高二 · 代数
(2012$\cdot$广东) 设 $\mathrm{a}<1$, 集合 $\mathrm{A}=\{\mathrm{x} \in \mathrm{R} \mid \mathrm{x}>0\}, \mathrm{B}=\left\{\mathrm{x} \in \mathrm{R} \mid 2 \mathrm{x}^{2}-3(1+\mathrm{a}) \mathrm{x}+6 \mathrm{a}>0\right\}, \mathrm{D}=\mathrm{A} \cap \mathrm{B}$.

（1）求集合 D（用区间表示）;

(2) 求函数 $\mathrm{f}(\mathrm{x})=2 \mathrm{x}^{3}-3(1+\mathrm{a}) \mathrm{x}^{2}+6 \mathrm{ax}$ 在 $\mathrm{D}$ 内的极值点.
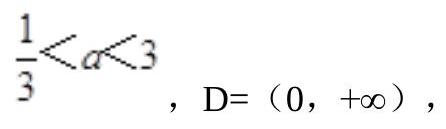
答案: (1) 解: 记 $h(x)=2 x^{2}-3(1+a) x+6 a(a<1)$$	riangle=9(1+a)^{2}-48 a=(3 a-1)(3 a-9)$,当 $	riangle<0$, 即当 $0<a \leq \frac{1}{3}, \quad D=\left(0, \frac{3+3 a-\sqrt{9 a^{2}-30 a+9}}{4}ight) \cup\left(\frac{3+3 a+\sqrt{9 a^{2}-30 a+9}}{4},+\inftyight)$当 $a \leq 0$,$$D=\left(\frac{3+3 a+\sqrt{9 a^{2}-30 a+9}}{4},+\inftyight)$$(2) 解: 由 $f^{\prime}(x)=6 x^{2}-6(1+a) x+6 a=0$ 得 $x=1$, $a$(1)当 $\frac{1}{3}<\alpha<1, \mathrm{f}(\mathrm{x})$ 在 D内有一个极大值点 $\mathrm{a}$, 有一个极小值点;(2)当 $0<a \leq \frac{1}{3}, \because h(1)=2-3(1+\mathrm{a})+6 \mathrm{a}=3 \mathrm{a}-1 \leq 0$,h (a) $=2 a^{2}-3(1+a) a+6 a=3 a-a^{2}>0$,$	herefore 1
otin \mathrm{D}, \mathrm{a} \in \mathrm{D}$,$	herefore \mathrm{f}(\mathrm{x})$ 在 $\mathrm{D}$ 内有一个极大值点 $\mathrm{a}$.(3) 当 $\mathrm{a} \leq 0$, 则 $\mathrm{a}
otin \mathrm{D}$,又 $\because h(1)=2-3(1+a)+6 a=3 a-1<0$.$	herefore \mathrm{f}(\mathrm{x})$ 在 $\mathrm{D}$ 内有无极值点